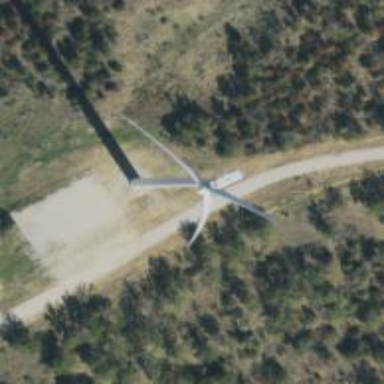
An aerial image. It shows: Wind generator using wind turbines of horizontal axis.